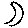
Label: moon